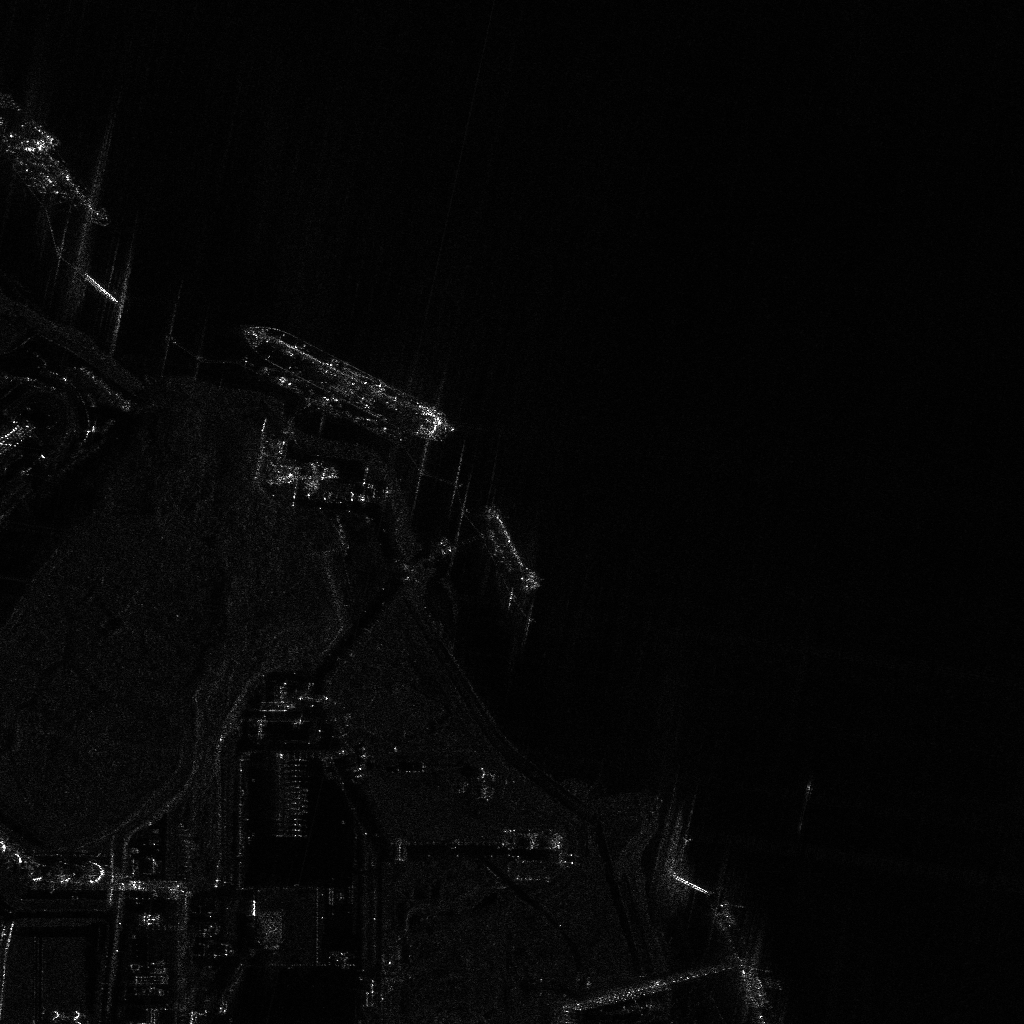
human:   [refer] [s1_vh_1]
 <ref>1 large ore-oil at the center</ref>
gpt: <box>[[22, 33, 47, 40, 21]]</box>